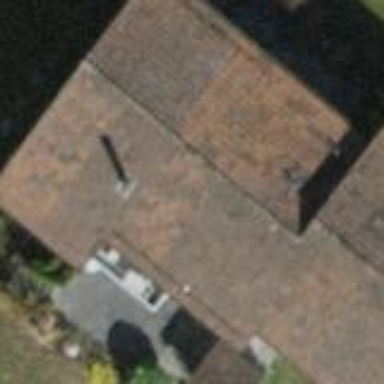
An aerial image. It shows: Pitched roof building.